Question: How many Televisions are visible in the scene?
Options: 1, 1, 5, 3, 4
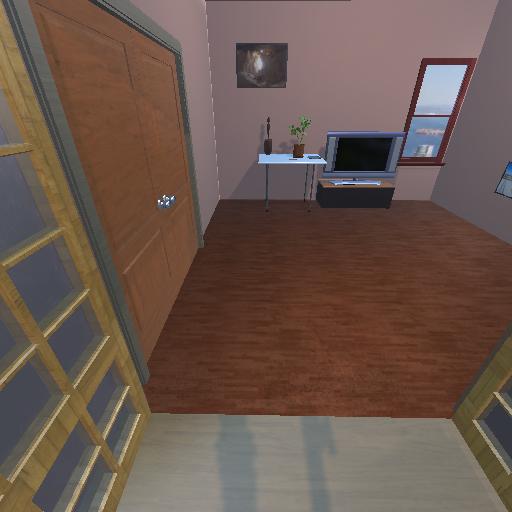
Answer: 1